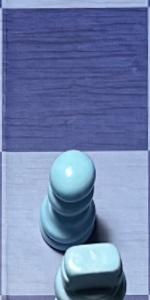
Label: Pawn_White